Question: Using Selenium Webdriver with JAVA , I'm trying to automate a feature where I have to open a new tab to do some operations there and back to the previous tab ( Father) .
He loses the session and error.
//when I click here it opens the modal
'''
driver.findElement(By.name("btnSimulateDK")).click();
'''
I tried this way , if I put login and password error on this page , it may already open with the current session and show the activities that I can perform .
'''
String winHandleBefore = driver.getWindowHandle();
driver.findElement(By.name("btnSimulateDK")).click();
for(String winHandle : driver.getWindowHandles()){
if (!winHandle.equals(winHandleBefore))
driver.switchTo().window(winHandle);
if(driver.getTitle().equals("Title of target window")){
//perform operation on target window
}
}
driver.switchTo().window(winHandleBefore);
}
'''

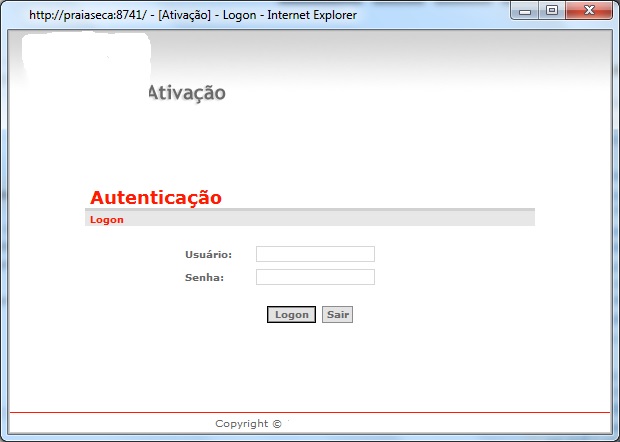
Answer: The IEDRIVER has problems when there are other sessions open , just close them in the task manager and the problem is solved .
<URL>